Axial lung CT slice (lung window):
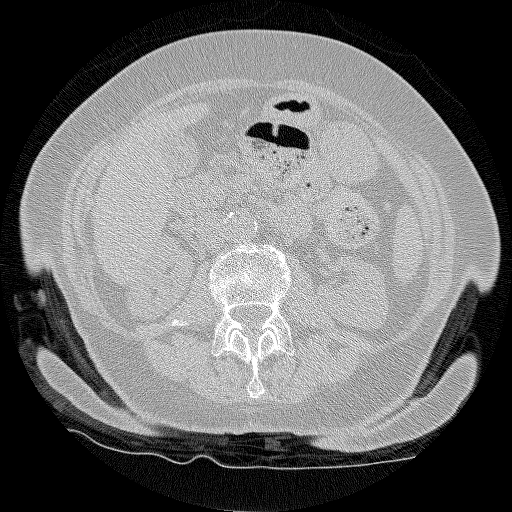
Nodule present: no